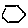
Label: hexagon